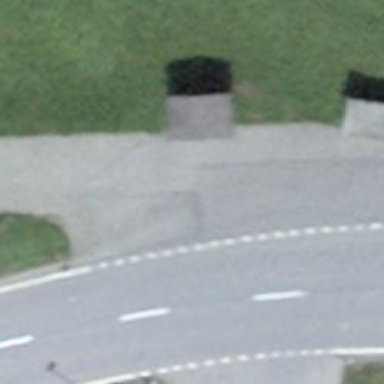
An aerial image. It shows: Driveway with paved surface.